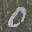
Label: 0